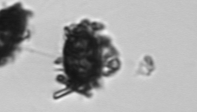
Label: Thalassiosira_TAG_external_detritus